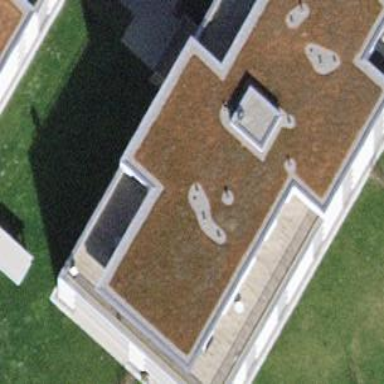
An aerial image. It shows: Apartment building with flat roof.